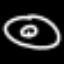
Label: donut